Question: I added Parent Settings File to the solutions folder. After that I unchecked there rule SA1101 in the parent file. Also I set "Do not merge with any file" in parent file, and set merge in the parent file in the project's settings file.
But after I build project I get this error. I attached window with error and settings winwows - there are no overloads or something like this.

I really don't now what I can do, to resolve this issue....
ADDED.
But in resharper all rules work normal. But when I try to build solutions - my settings are ignored.
I used StyleCop Version 4.5.24.0
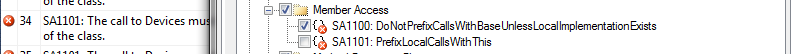
Answer: The problem is in Style Cope For Resharper. I tested the same solutions on another PC and all works fine